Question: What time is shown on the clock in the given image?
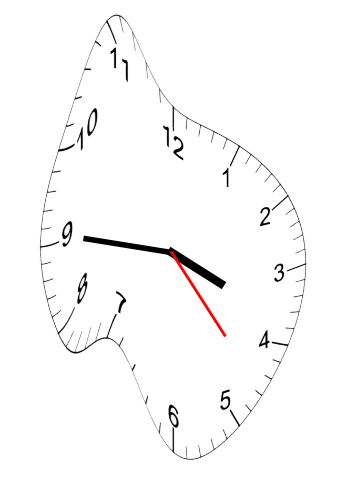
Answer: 03:45:23